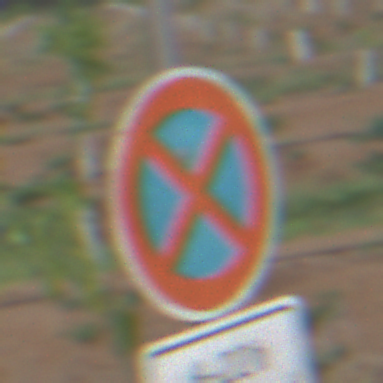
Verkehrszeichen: AbsolutesHalteverbot
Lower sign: ZeitangabenMitBeschraenkungAufWochentage4
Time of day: SunriseSunset
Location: Outdoor (Nature)
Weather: PartlyCloudy
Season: NotSpecified
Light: Natural